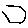
Label: hexagon